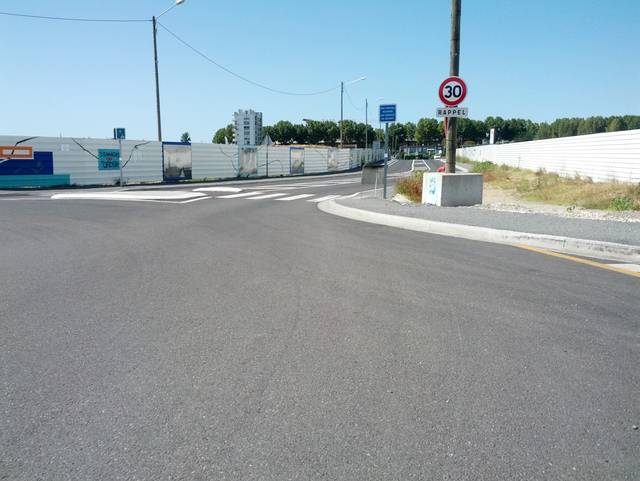
Region: France
Coordinates: 44.824, -0.5322